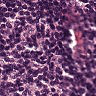
Metastatic tissue present: no